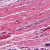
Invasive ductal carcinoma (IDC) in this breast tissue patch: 0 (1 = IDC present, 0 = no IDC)